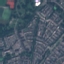
Label: Residential